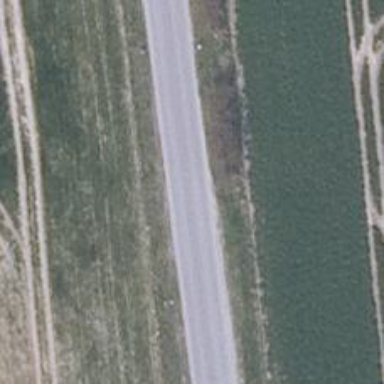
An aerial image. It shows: Tertiary road with asphalt surface.